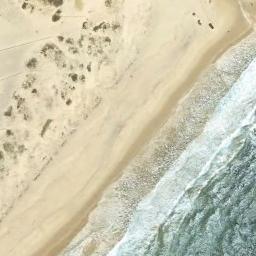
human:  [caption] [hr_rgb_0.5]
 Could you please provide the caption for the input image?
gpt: The beach with white sand and some small dirt slopes on the beach .

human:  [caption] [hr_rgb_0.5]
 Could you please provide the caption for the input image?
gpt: Blue sea water and grass with spiral shaped beach .

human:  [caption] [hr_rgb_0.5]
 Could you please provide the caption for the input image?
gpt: Waves of light green water wash the beach .

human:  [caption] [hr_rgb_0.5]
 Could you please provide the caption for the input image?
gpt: There are marks on the sand .

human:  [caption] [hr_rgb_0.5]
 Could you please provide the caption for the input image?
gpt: There are water marks on the beach .